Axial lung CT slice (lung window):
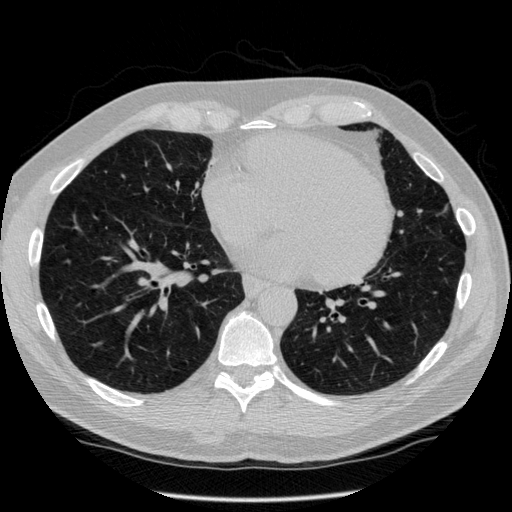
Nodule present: no